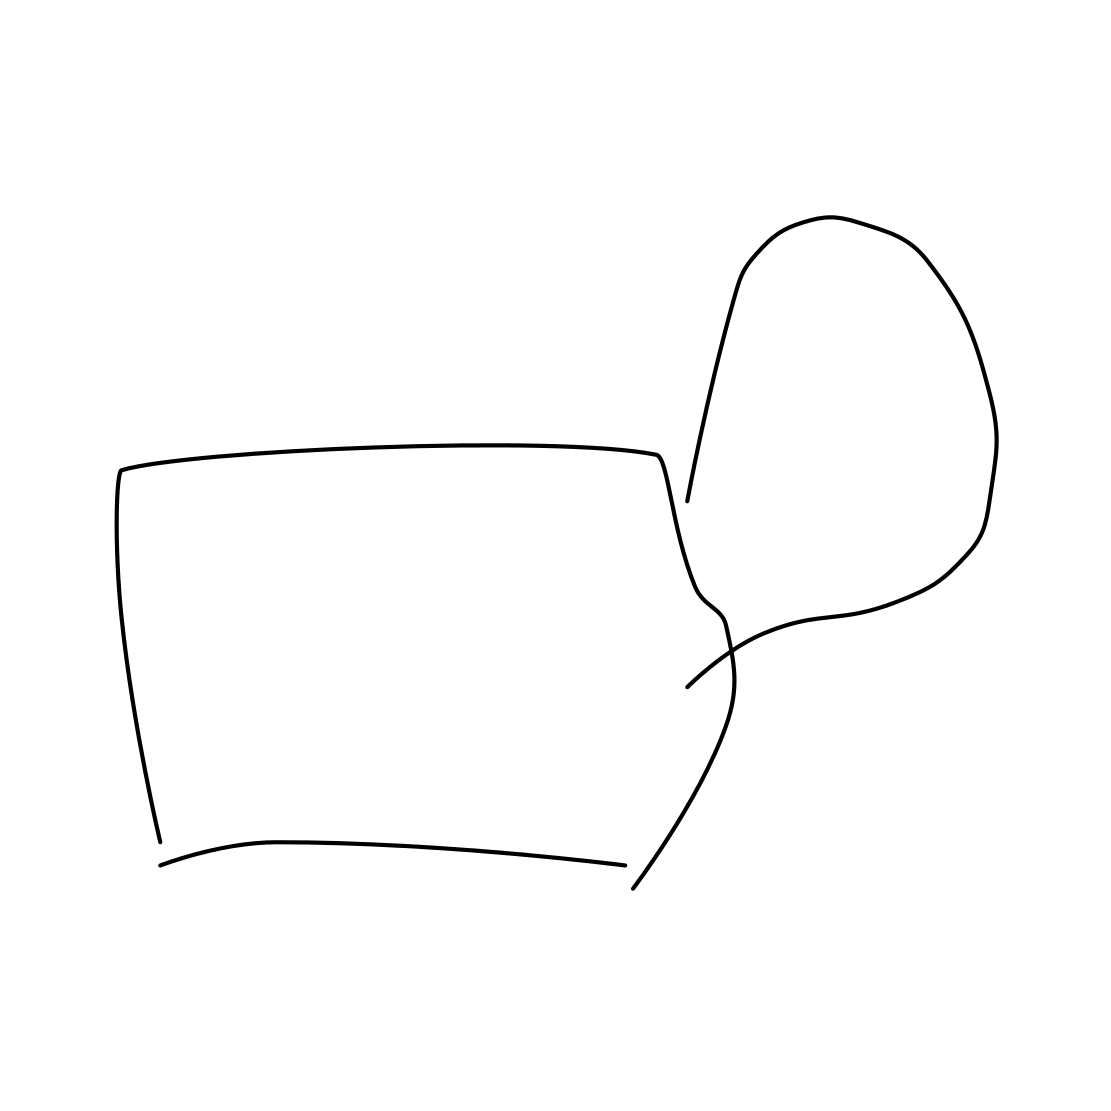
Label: teacup